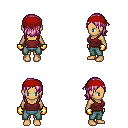
a pixel art fantasy rpg character, female body template, human, tanned skin, maroon pirate shirt, teal pants, pink long bangs hairstyle, red bandana, gold gloves, four views (front, back, left, right), 2x2 character sprite sheet, small pixel art, hard edges, no anti-aliasing